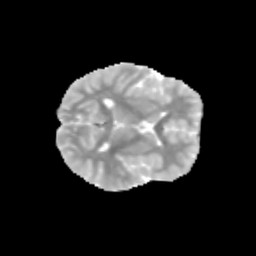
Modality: MD
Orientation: axial
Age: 13
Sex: female
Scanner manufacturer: siemens
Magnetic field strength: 3 T
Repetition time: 3.8 s
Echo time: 0.07 s